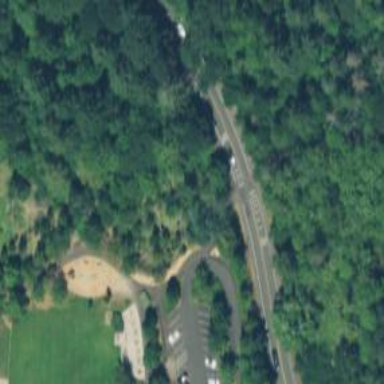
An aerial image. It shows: Crossing on the path.